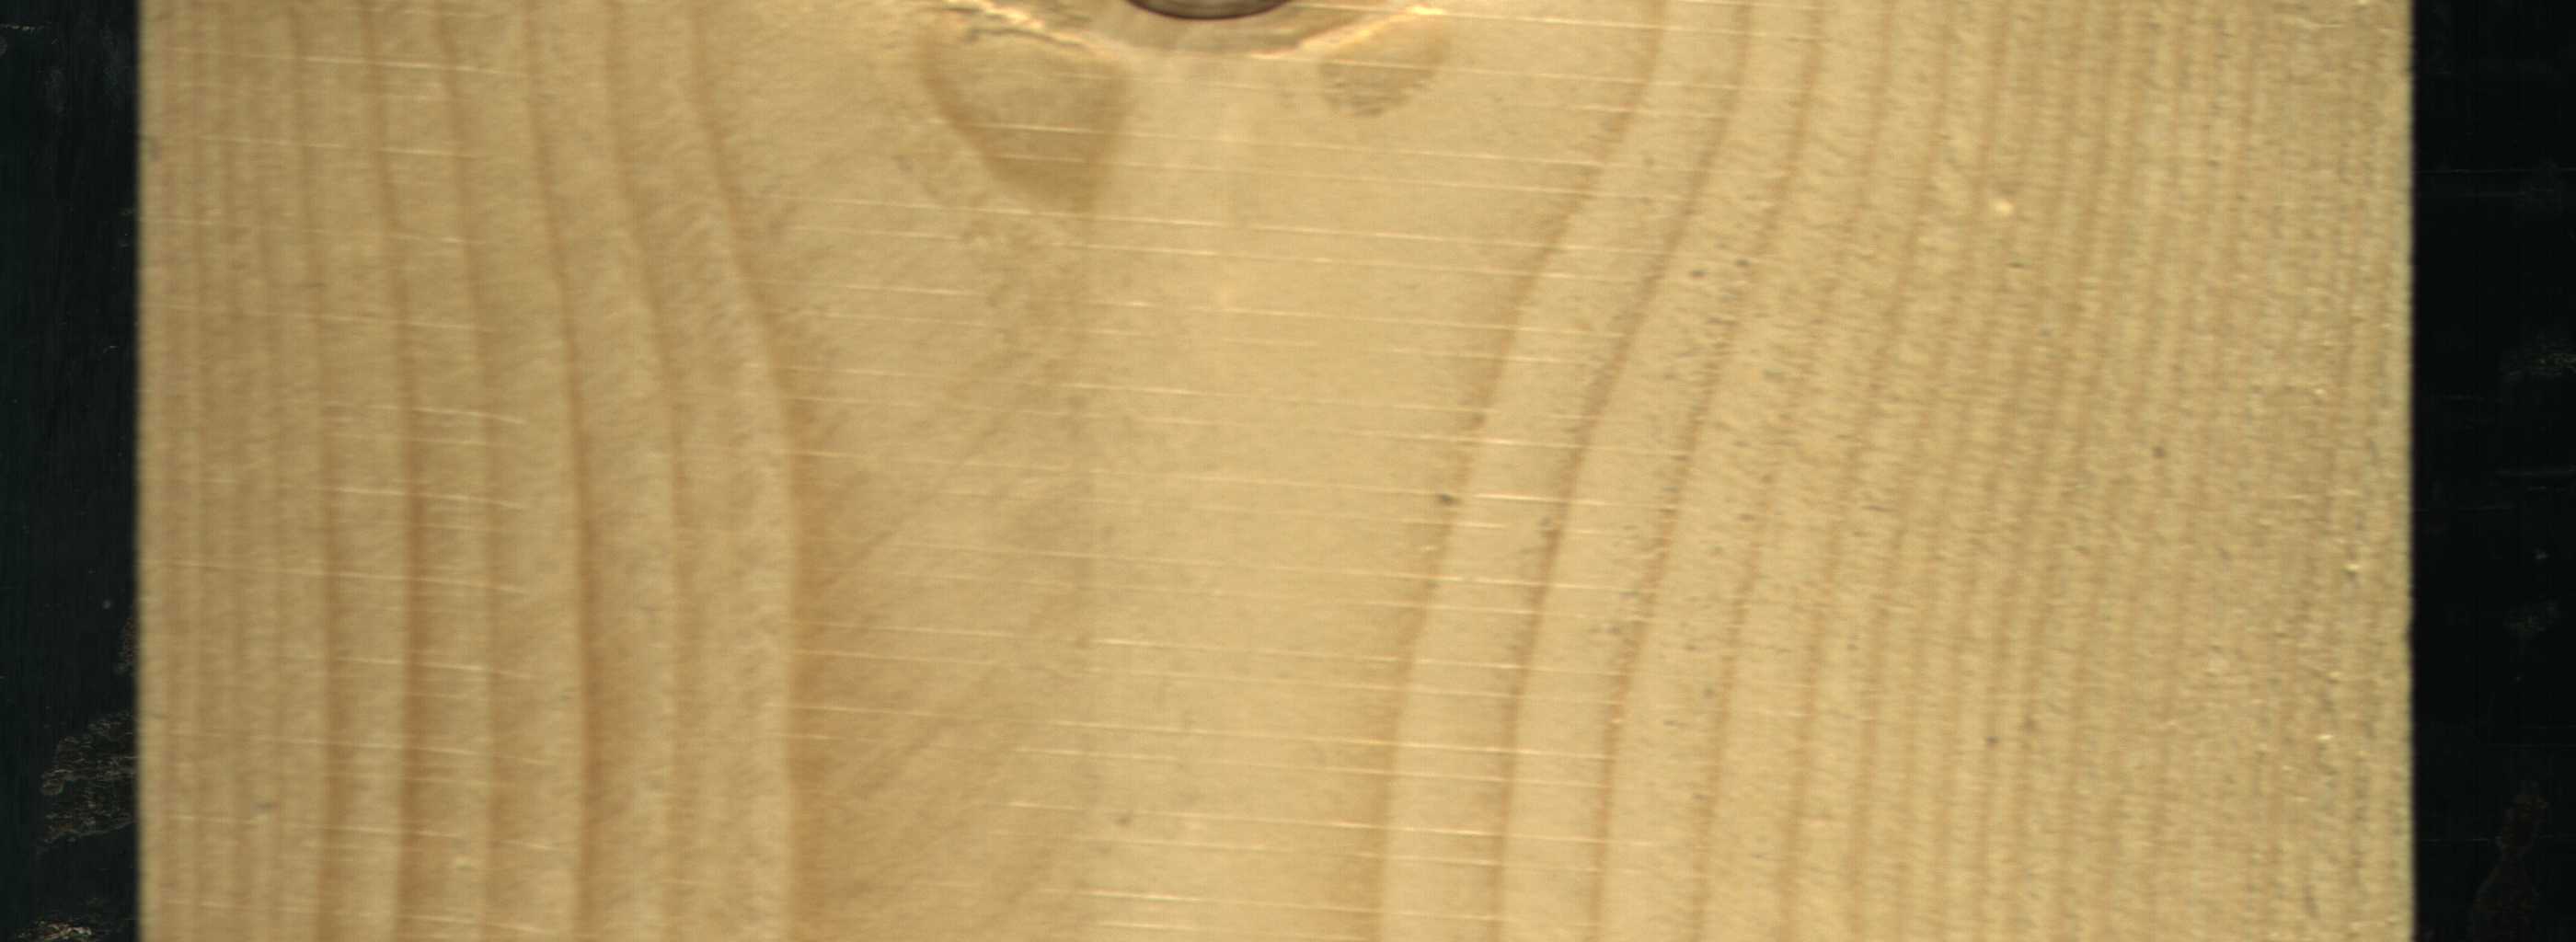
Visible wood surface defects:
Dead_Knot